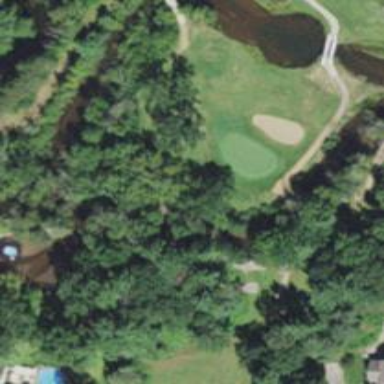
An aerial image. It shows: View of golf hole.